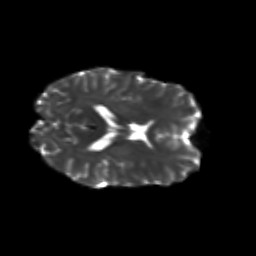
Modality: T2w
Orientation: axial
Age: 24
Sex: female
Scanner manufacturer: siemens
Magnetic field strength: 3 T
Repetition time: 3.5 s
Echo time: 0.113 s